Field crop: tomato
Growth stage: 2
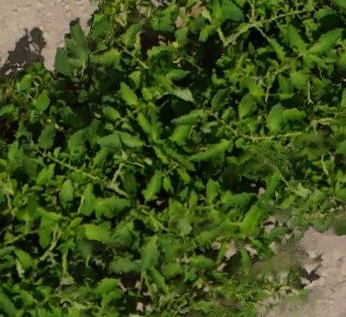
Species: tomato